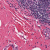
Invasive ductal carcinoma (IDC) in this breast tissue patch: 0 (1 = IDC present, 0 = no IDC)